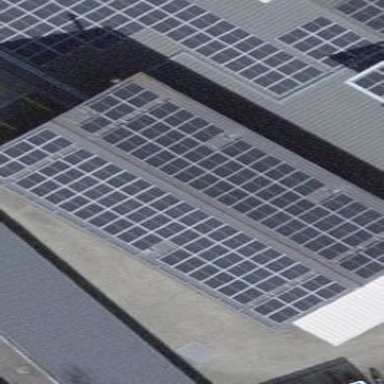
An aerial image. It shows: Solar power generator.